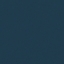
Label: SeaLake